Question: How to count the distance of a specific value in a cell between rows and calculate its average? I am dealing 3000 row of values or more. It's hard counting it one by one because not only it changes but it also keeps adding new values. This is giving me a headache. I would truly appreciate it if some Genius could solve this for me in Excel VBA. If someone can achieve this using array formula without helper cells the better.
A short example here:

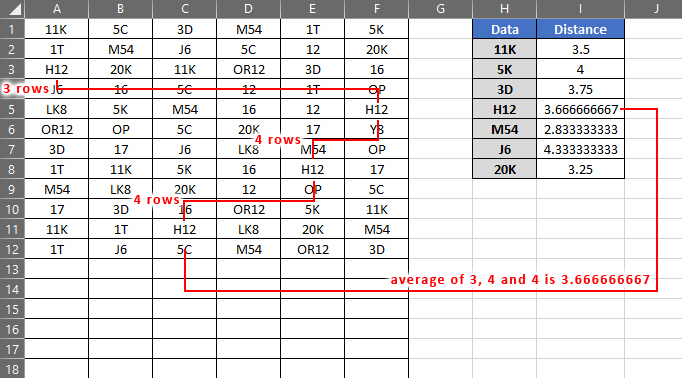
Answer: Because I was the "bad guy" last time, I'll provide a workable UDF this time:
'''
Public Function AVROW(rng As Range, str As String) As Double
Set rng = Intersect(rng.Parent.UsedRange, rng)
If rng.Rows.Count < 2 Then Exit Function
Dim aCount As Long, aRow As Long, xCount As Long, xSum As Long
While Not IsNumeric(Application.Match(str, rng.Rows(aRow + 1), 0))
aRow = aRow + 1
If aRow >= rng.Rows.Count Then Exit Function
Wend
Do
aRow = aRow + 1
aCount = aCount + 1
If IsNumeric(Application.Match(str, rng.Rows(aRow + 1), 0)) Then
xCount = xCount + 1
xSum = xSum + aCount + 1
aCount = 0
End If
Loop While aRow < rng.Rows.Count - 1
AVROW = xSum / xCount
End Function
'''
If you run the code step by step, it should be self-explaining.
However, if you still have any questions, just ask :)
<URL>